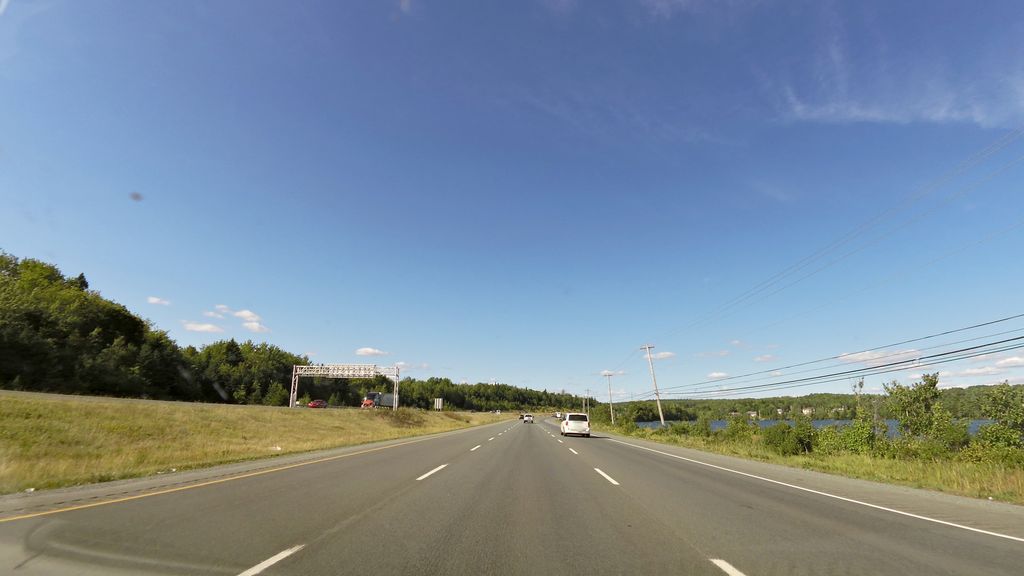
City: halifax